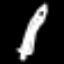
Label: pencil